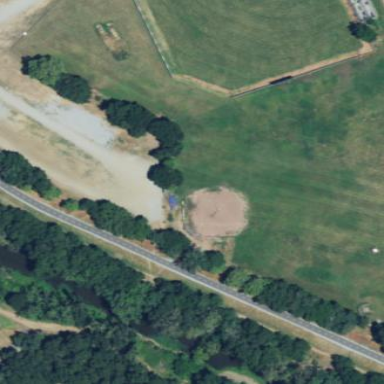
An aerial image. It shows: Softball pitch for leisure sports.